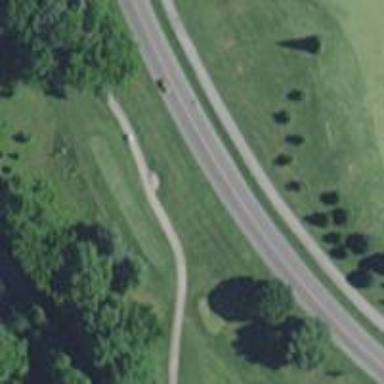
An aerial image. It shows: Service road designated as golf cart path.